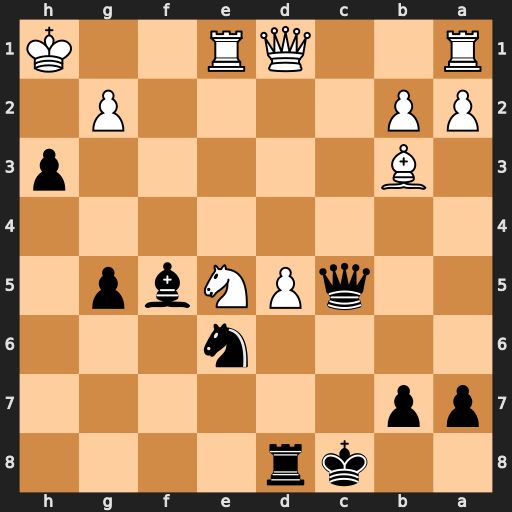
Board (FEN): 2kr4/pp6/4n3/2qPNbp1/8/1B5p/PP4P1/R2QR2K
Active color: b
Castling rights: -
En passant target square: -
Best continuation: Qf2 gxh3 Rh8 Qf3 Rxh3+ Qxh3 Bxh3